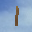
Label: 1